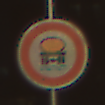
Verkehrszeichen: VerbotFahrzeugeWassergefaehrdenderLadung
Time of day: SunriseSunset
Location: Outdoor (Suburban)
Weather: Clear
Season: NotSpecified
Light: Natural